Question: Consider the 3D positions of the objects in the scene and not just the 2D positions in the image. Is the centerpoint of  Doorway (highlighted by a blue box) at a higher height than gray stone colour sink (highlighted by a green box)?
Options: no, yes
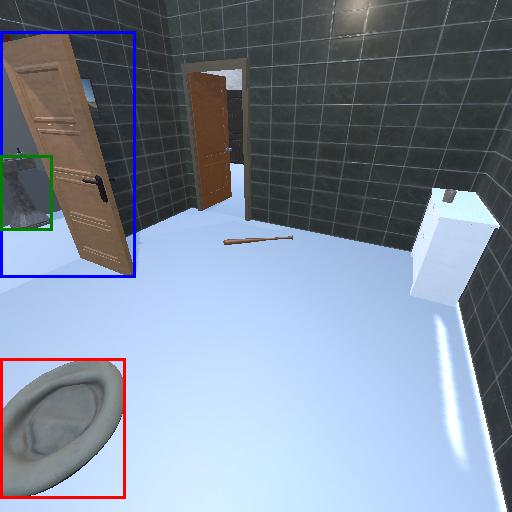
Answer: no